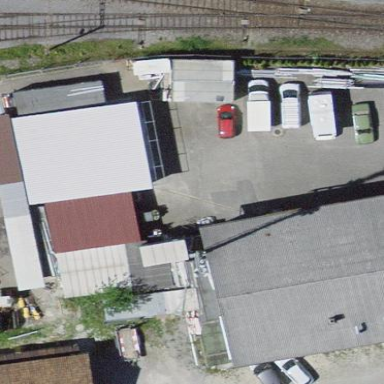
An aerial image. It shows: Commercial building.